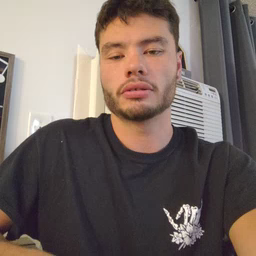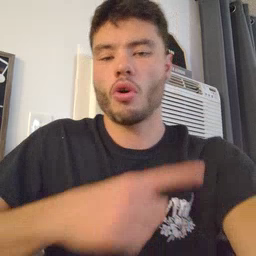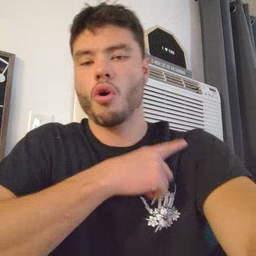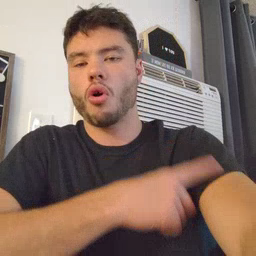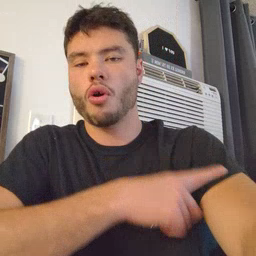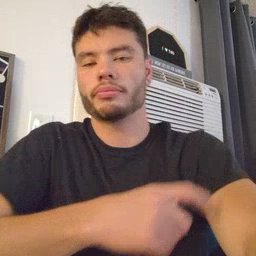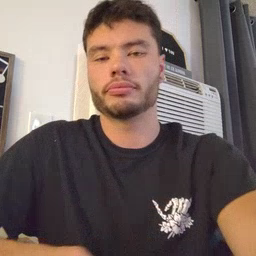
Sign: arm